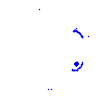
Particle: kaon